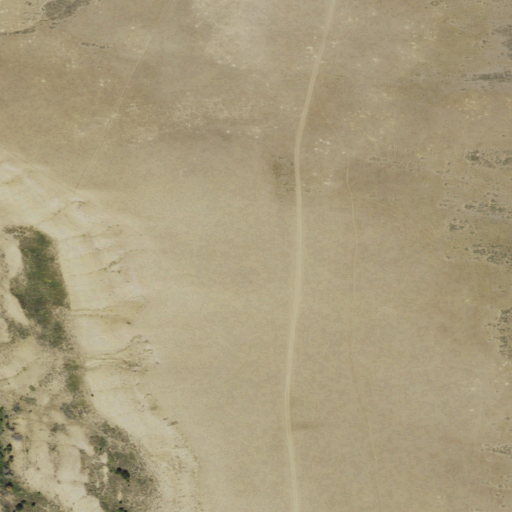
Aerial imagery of mountain in Wyoming named Battrum Mountain containing grassland and shrub